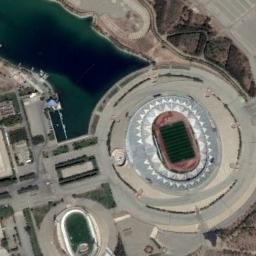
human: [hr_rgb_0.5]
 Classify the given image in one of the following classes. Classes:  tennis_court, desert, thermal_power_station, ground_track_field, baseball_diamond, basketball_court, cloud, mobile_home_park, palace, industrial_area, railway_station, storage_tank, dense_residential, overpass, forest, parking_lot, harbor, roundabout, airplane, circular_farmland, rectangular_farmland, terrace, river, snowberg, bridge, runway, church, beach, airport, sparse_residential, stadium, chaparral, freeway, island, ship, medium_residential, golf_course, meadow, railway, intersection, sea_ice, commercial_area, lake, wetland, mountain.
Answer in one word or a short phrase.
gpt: stadium